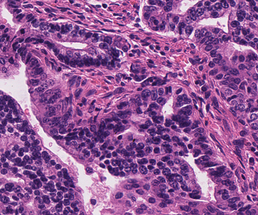
Tumor epithelial tissue: yes
Tumor-associated stroma tissue: yes
Normal tissue: no